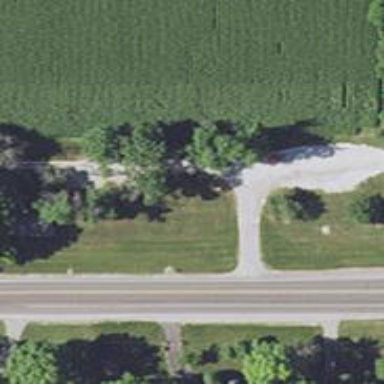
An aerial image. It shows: Driveway leading to service road.